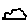
Label: cloud